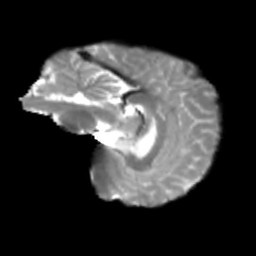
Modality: T2w
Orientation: sagittal
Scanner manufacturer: siemens
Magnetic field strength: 3 T
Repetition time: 4 s
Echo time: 0.0594 s